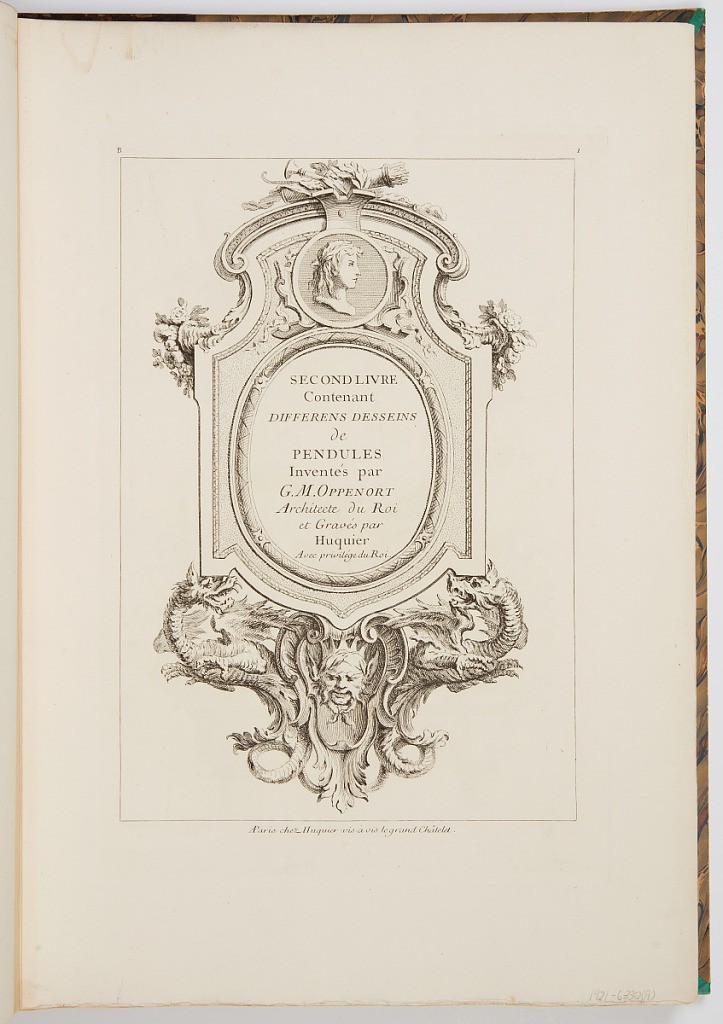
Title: Title Page
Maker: Gilles-Marie Oppenord, French, 1672–1742
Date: ca. 1900
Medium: Photomechanical print
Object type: Bound print
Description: Design for a pendule, or clock. The face of the design has in it the title of the series and grotesque dragons and a mascaron at the bottom. The plate is numbered but not signed.